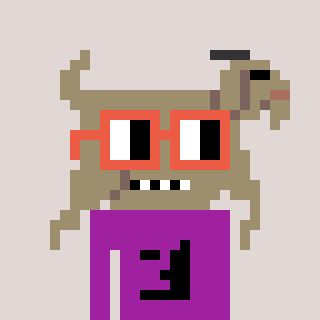
a pixel art character with square orange glasses, a goat-shaped head and a magenta-colored body on a warm background